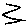
Label: zigzag